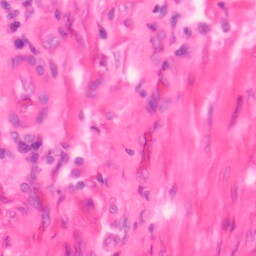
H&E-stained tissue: Colon